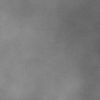
Atmospheric dust classification: dusty